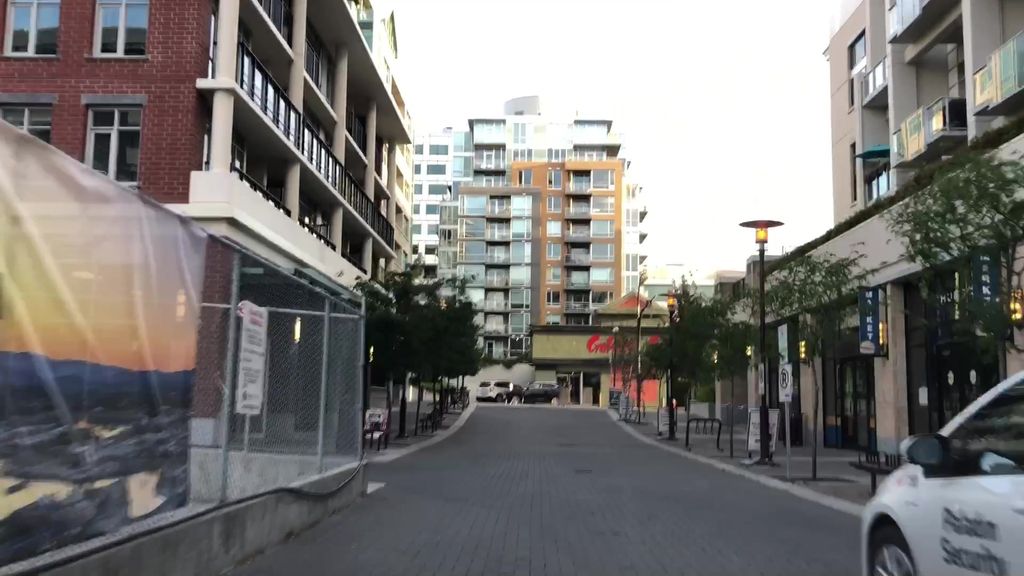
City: victoria